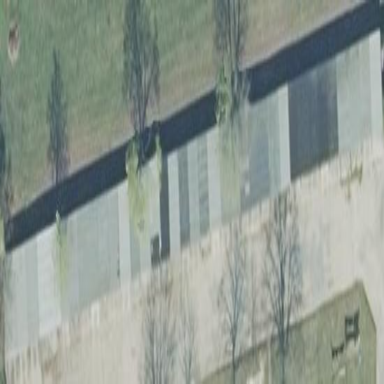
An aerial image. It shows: Group of garages.